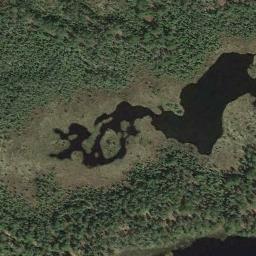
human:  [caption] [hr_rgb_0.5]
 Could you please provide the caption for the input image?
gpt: This wetland is light green overall with some green plants in the middle .

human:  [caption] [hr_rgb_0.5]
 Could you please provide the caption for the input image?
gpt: There are a few brown bare lands in the river in a wetland with sparse green plants on the bare lands .

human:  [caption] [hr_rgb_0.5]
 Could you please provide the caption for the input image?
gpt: The wetland consists of bare land, Green plants and water .

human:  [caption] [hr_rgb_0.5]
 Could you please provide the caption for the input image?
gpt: Many waters of different sizes are surrounded by wetlands .

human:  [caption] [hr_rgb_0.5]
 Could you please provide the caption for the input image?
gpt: There are many green trees and a river on the wetland .